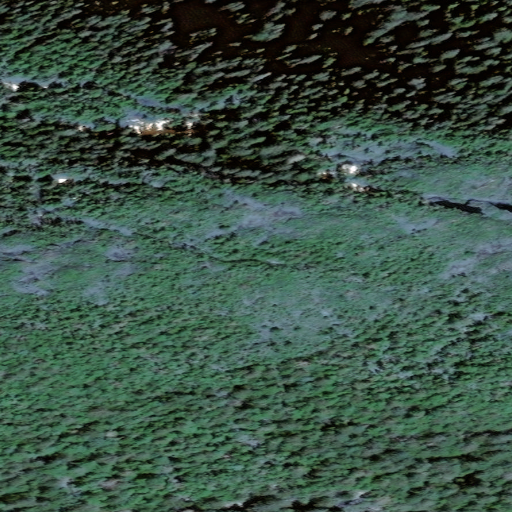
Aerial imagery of mountain in Alaska named Williams Hill containing only unknown